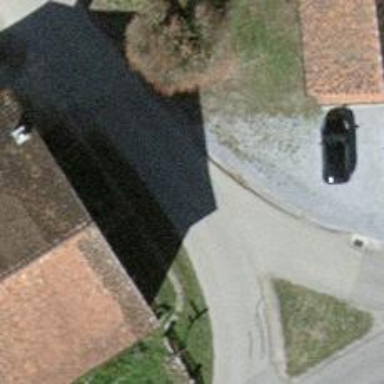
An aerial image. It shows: Residential road with asphalt surface.